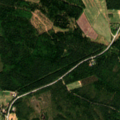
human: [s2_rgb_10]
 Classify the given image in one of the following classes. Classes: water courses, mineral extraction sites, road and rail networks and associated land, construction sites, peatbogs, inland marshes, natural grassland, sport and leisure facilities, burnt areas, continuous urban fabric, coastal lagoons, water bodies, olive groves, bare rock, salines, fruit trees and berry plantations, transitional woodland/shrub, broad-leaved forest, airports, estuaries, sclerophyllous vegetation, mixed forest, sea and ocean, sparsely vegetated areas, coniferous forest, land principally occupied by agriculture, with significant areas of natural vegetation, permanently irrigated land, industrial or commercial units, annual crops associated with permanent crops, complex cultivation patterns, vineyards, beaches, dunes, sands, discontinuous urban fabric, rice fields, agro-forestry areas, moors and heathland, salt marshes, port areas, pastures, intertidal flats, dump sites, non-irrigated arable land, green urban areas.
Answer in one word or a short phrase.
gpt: non-irrigated arable land, land principally occupied by agriculture, with significant areas of natural vegetation, coniferous forest, mixed forest